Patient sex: M
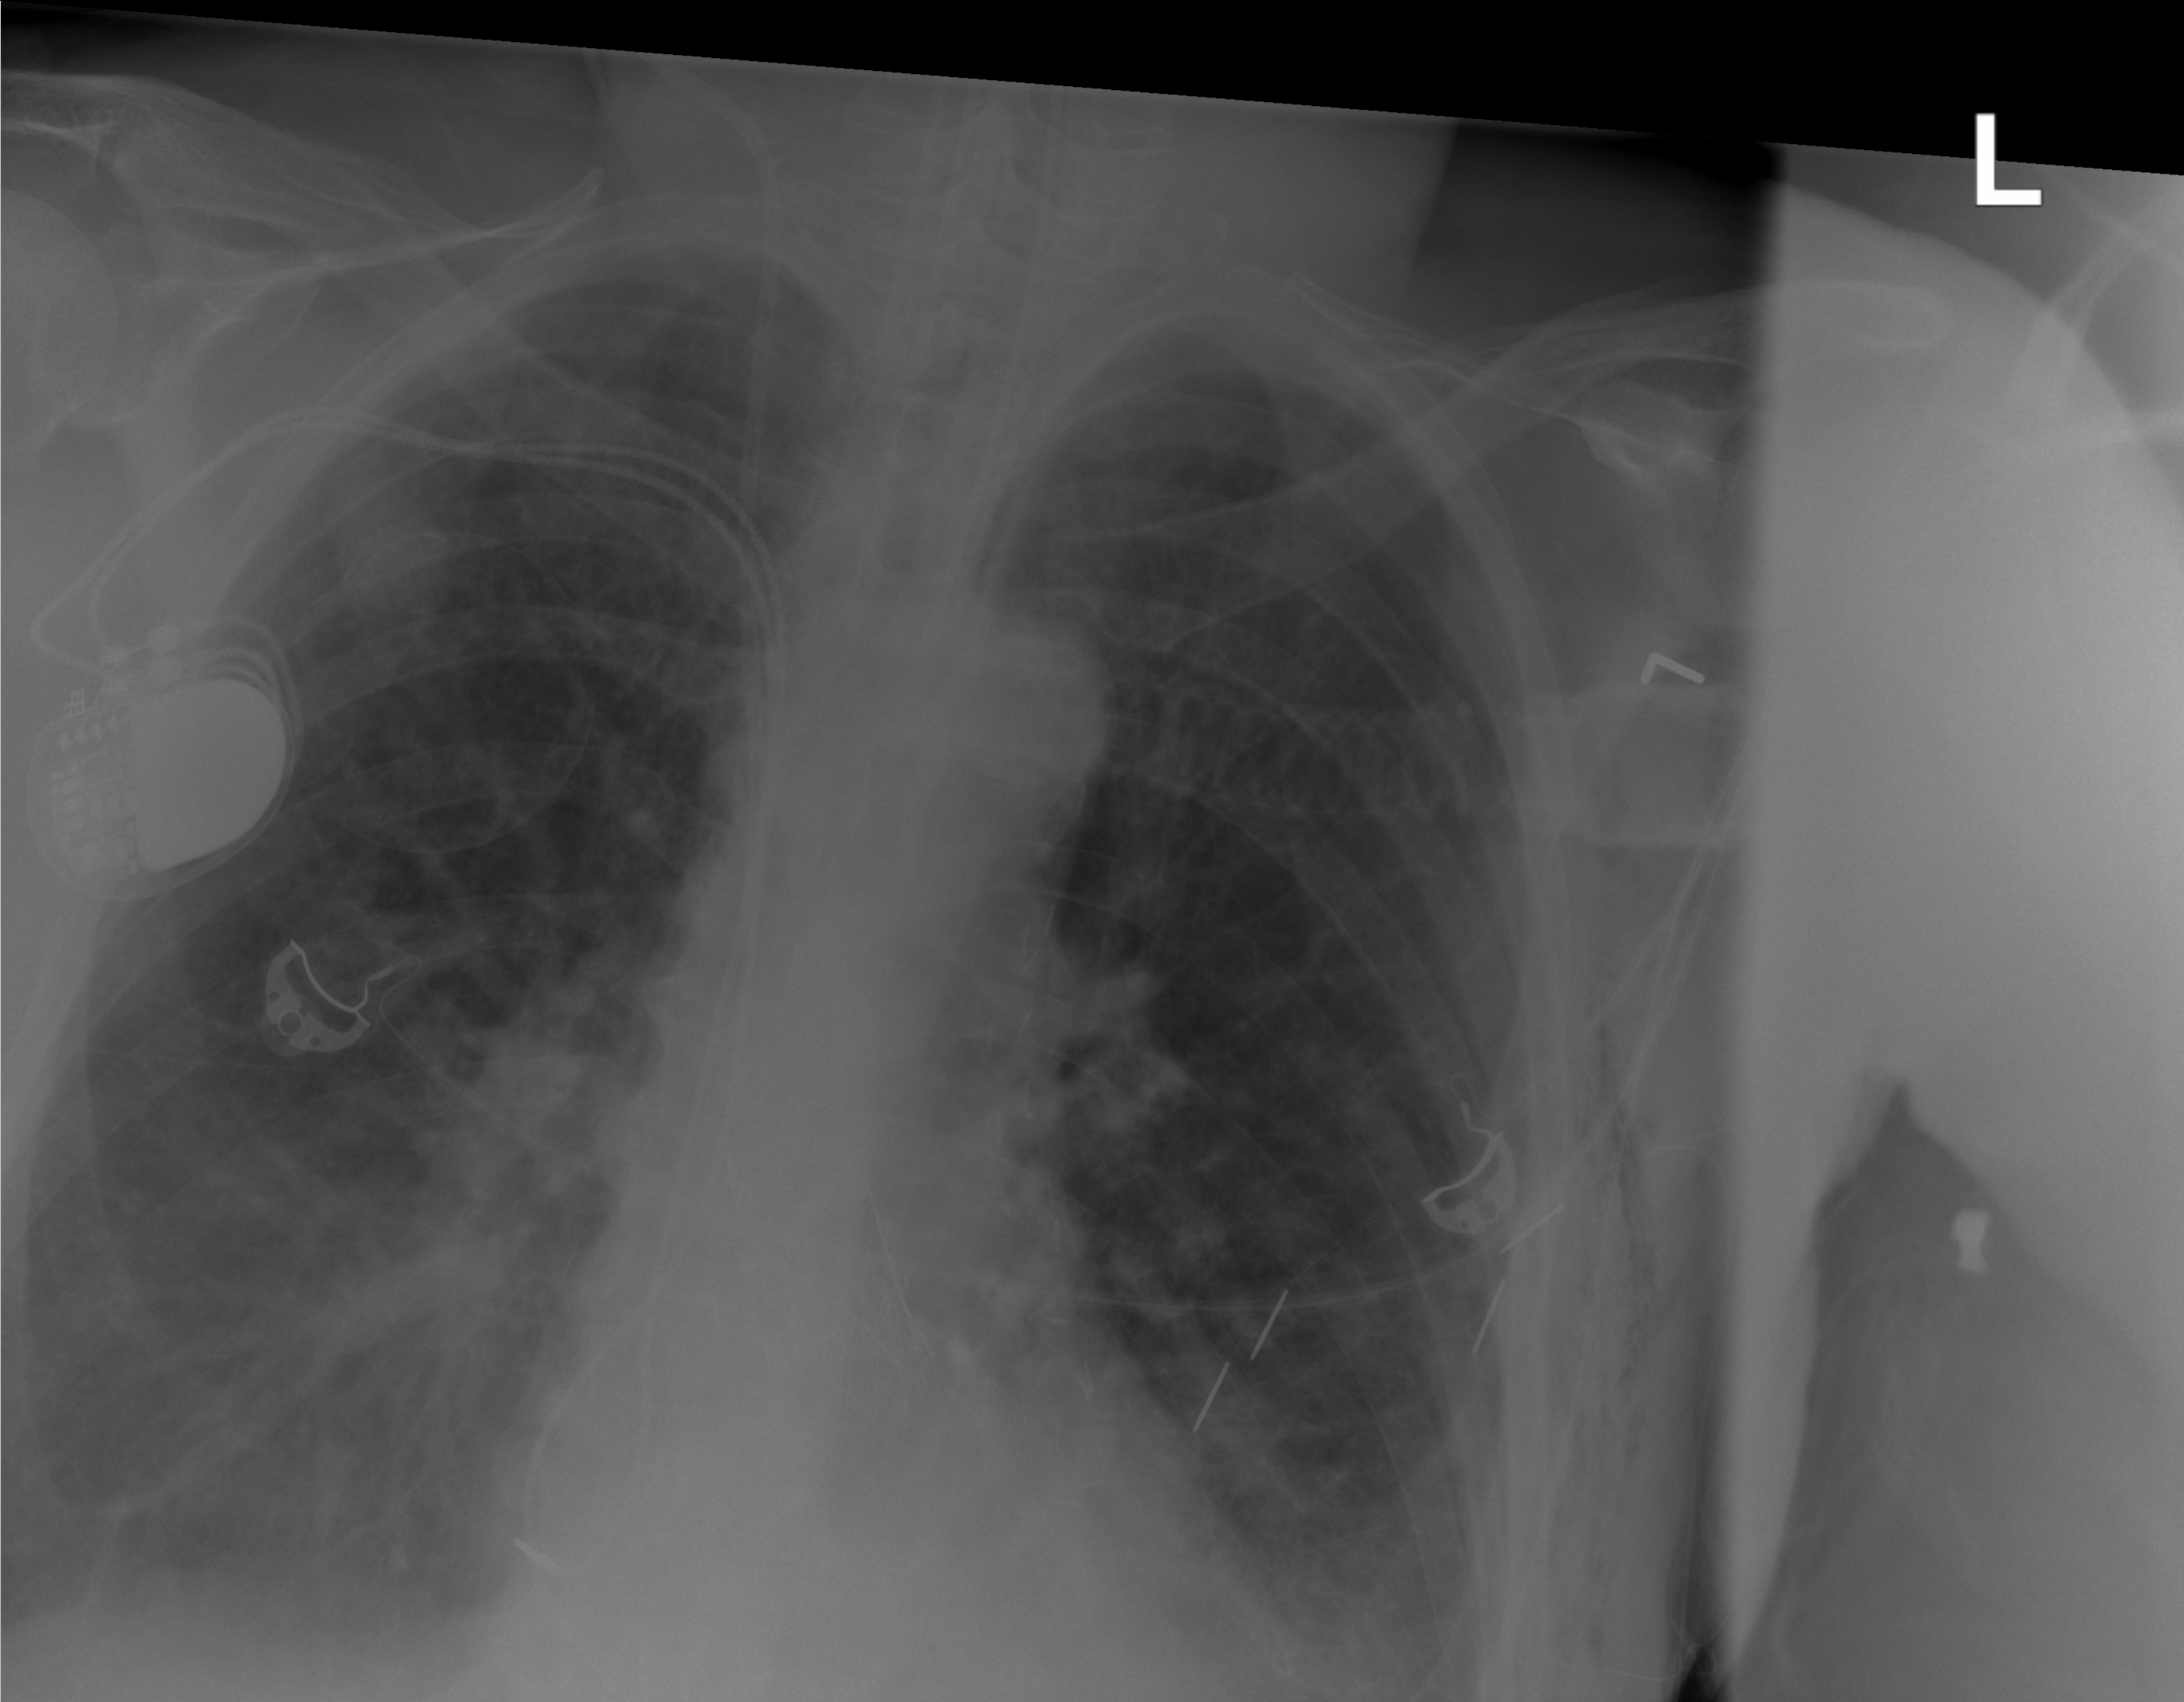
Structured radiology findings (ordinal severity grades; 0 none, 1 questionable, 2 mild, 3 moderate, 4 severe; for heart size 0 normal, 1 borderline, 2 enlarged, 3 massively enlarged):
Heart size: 0
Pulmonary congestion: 0
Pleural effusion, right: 2
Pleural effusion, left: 2
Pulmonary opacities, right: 0
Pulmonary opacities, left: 0
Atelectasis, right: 0
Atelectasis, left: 2